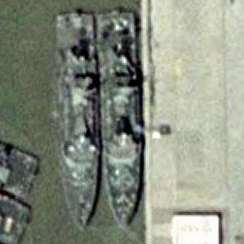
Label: destroyer